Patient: sex M, age 78
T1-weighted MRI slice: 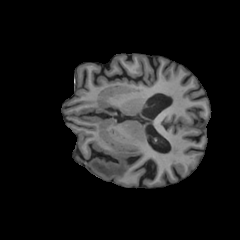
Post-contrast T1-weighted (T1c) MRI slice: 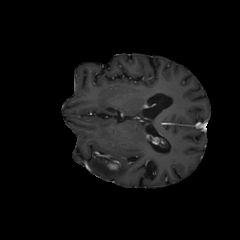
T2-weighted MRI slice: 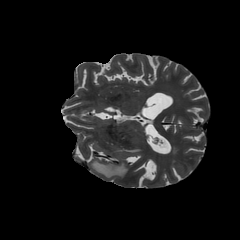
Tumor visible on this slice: yes
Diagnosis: Glioblastoma, IDH-wildtype
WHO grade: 4